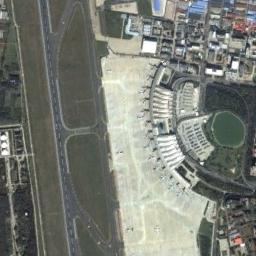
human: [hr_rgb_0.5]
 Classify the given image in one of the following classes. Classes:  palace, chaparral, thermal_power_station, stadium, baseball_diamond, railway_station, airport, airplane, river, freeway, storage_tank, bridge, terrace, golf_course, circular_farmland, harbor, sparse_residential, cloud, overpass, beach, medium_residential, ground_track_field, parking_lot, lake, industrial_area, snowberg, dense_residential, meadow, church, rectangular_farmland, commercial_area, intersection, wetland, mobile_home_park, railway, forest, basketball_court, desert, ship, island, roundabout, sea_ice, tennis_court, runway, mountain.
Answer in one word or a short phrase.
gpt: airport